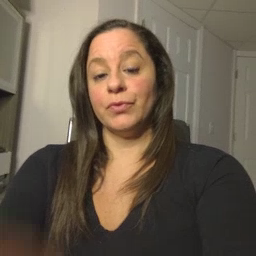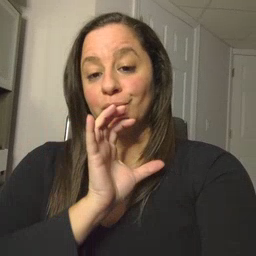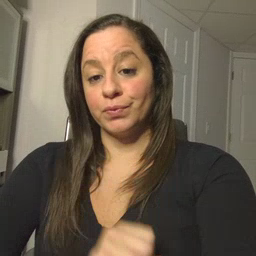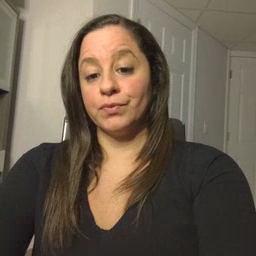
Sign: old